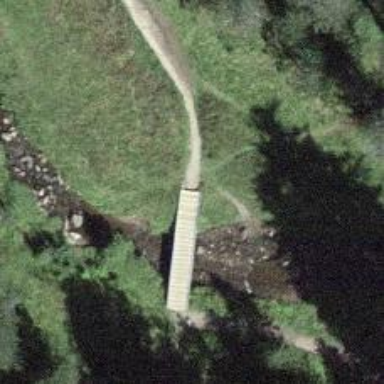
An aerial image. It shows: Path on bridge.